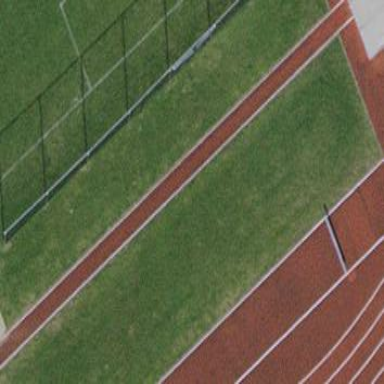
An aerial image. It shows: Pole vault track in leisure land.